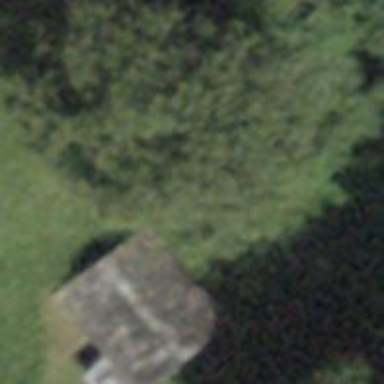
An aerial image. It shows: Stable building.